Field crop: maize
Growth stage: 2
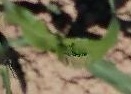
Species: maize